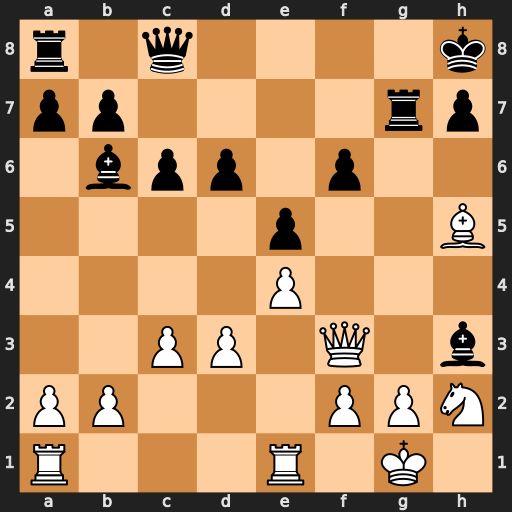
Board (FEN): r1q4k/pp4rp/1bpp1p2/4p2B/4P3/2PP1Q1b/PP3PPN/R3R1K1
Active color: w
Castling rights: -
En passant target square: -
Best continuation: g4 Bxg4 Bxg4 h5 Qh3 Rxg4+ Nxg4